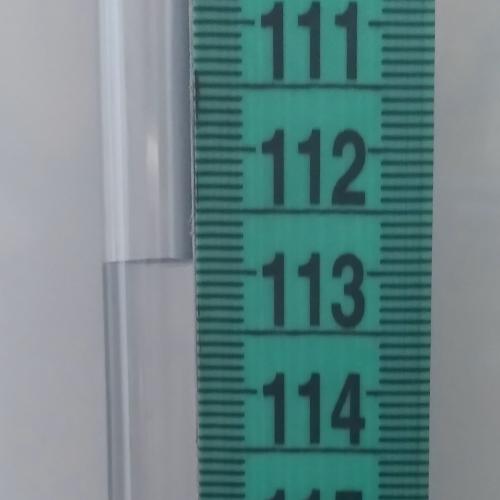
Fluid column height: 112.9 cm